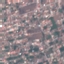
Label: Residential